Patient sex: F
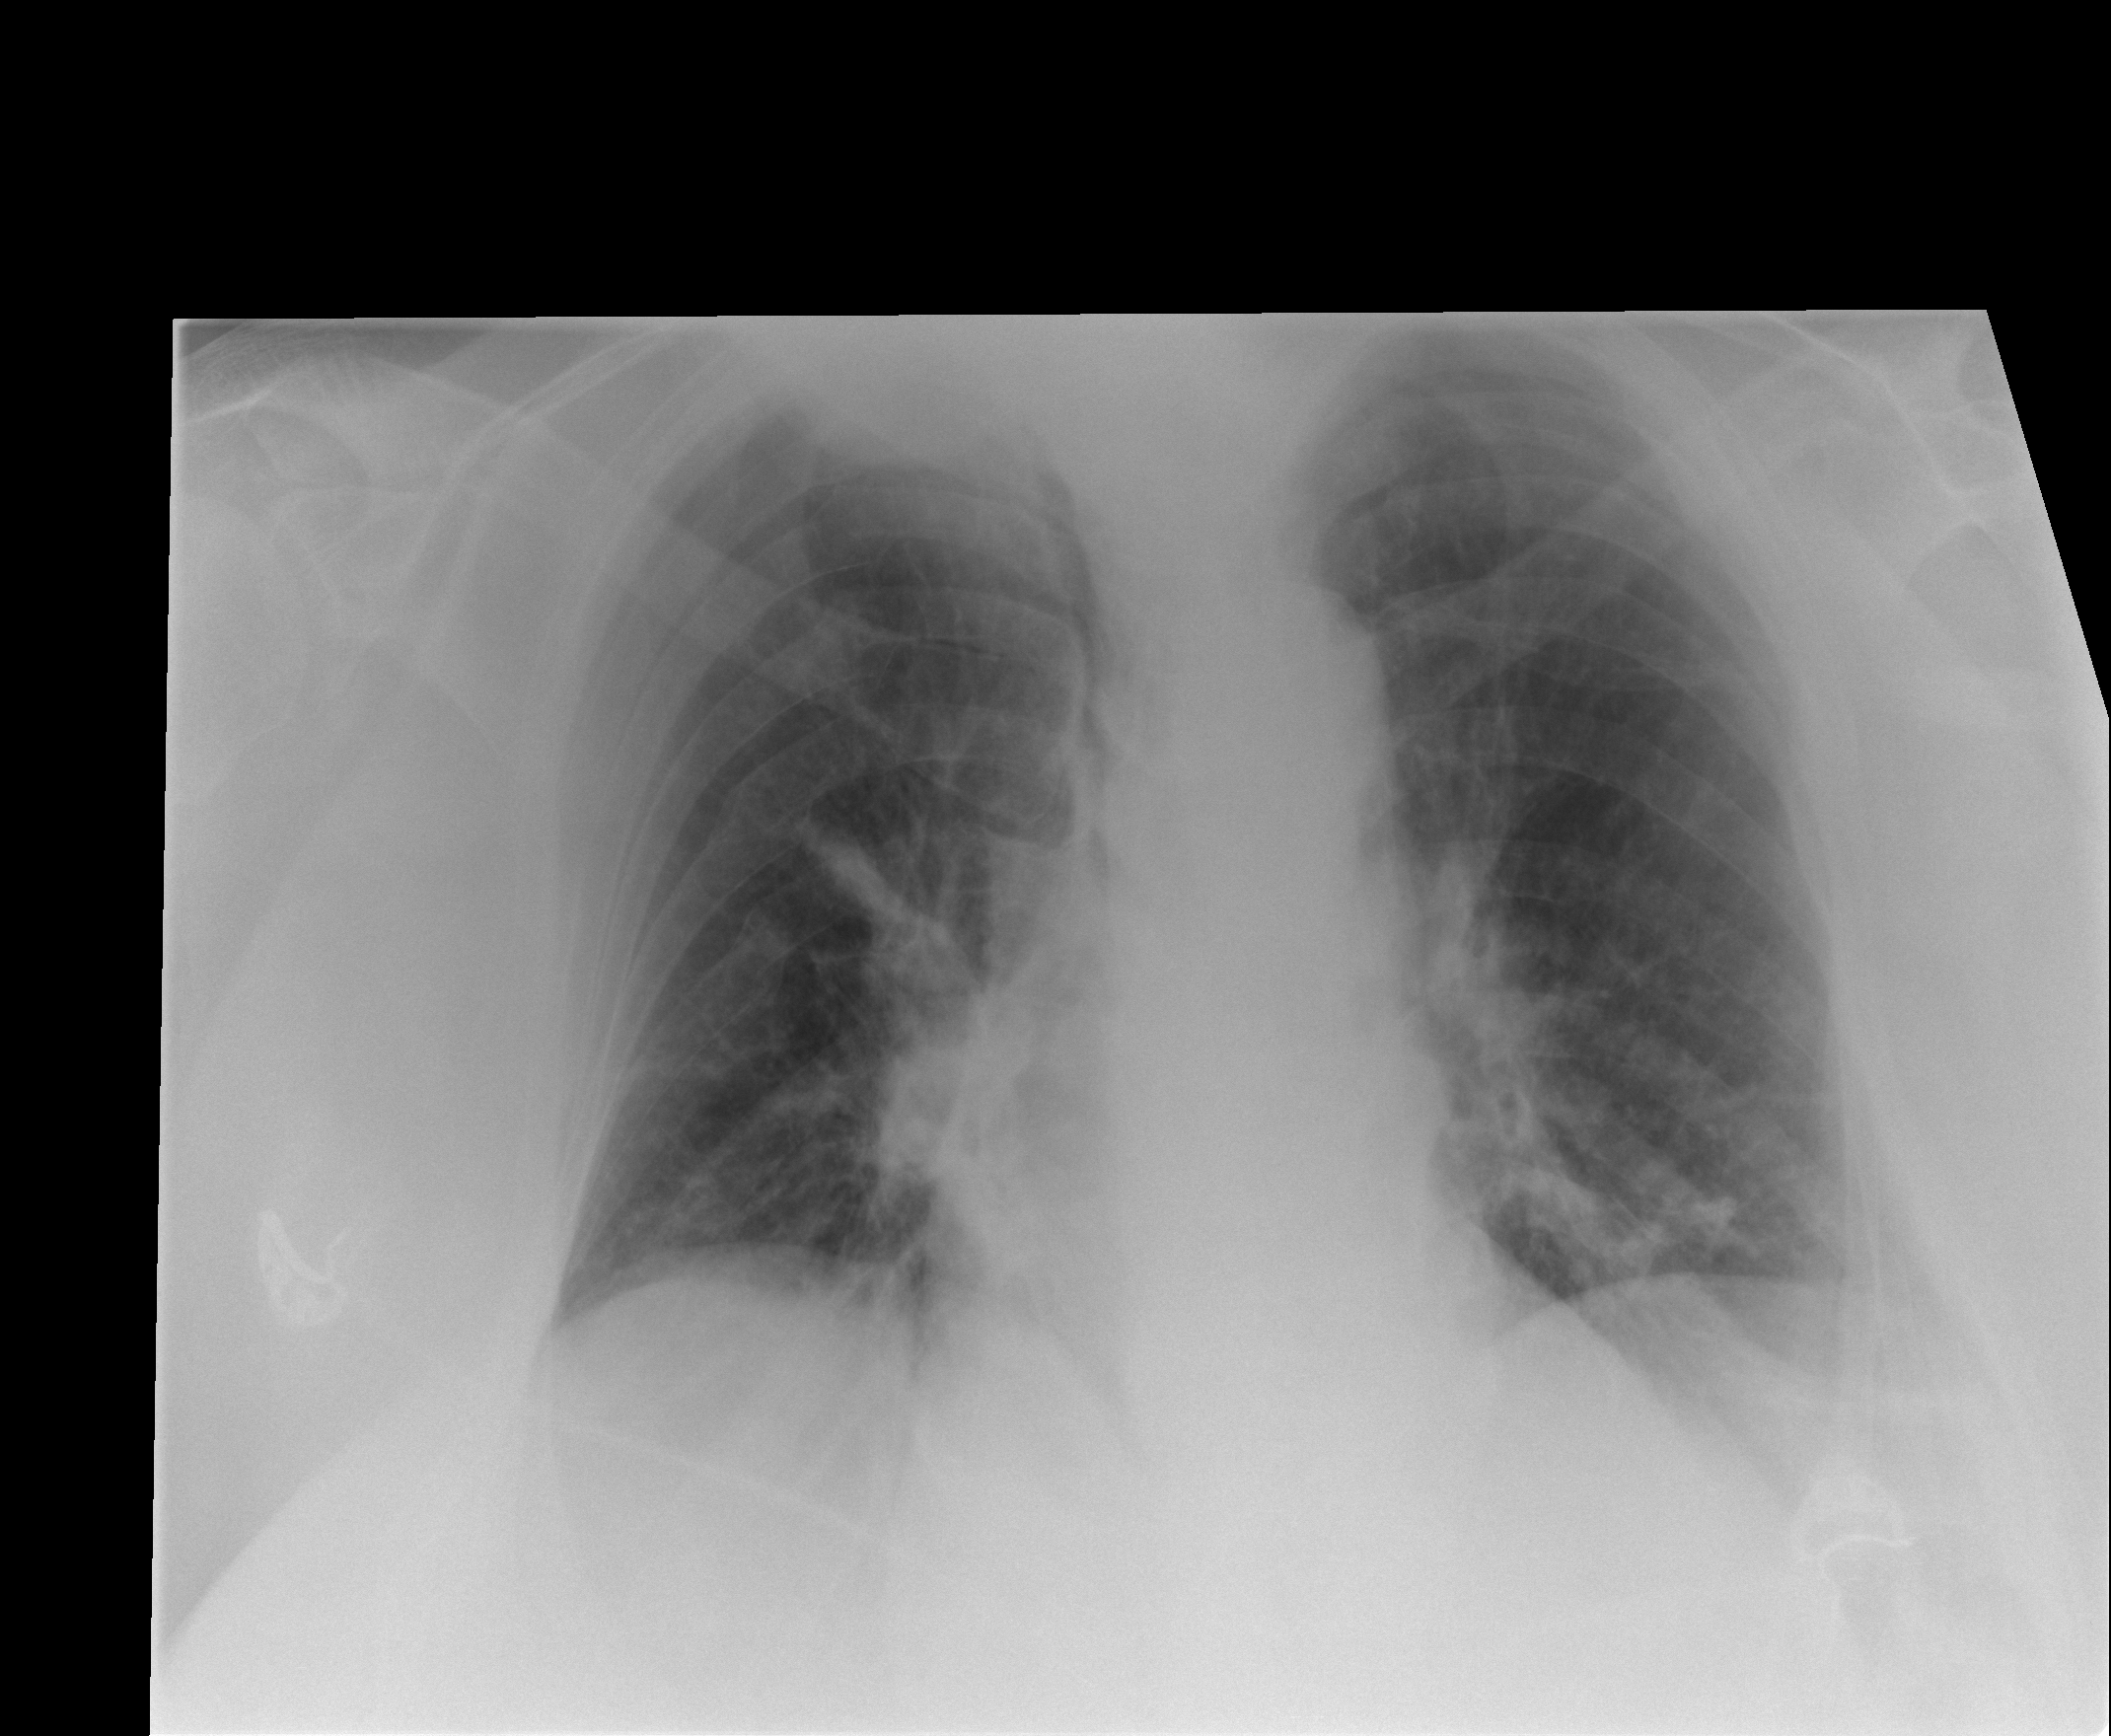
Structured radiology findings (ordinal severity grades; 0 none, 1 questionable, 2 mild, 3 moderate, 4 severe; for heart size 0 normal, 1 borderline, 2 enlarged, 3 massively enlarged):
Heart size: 0
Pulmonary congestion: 2
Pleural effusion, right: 0
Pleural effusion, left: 0
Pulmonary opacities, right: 2
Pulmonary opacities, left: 2
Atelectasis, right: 0
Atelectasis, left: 2